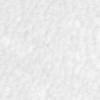
Label: no_change